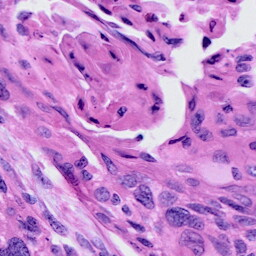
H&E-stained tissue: Cervix